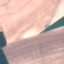
Land use / land cover: AnnualCrop